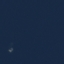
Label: SeaLake